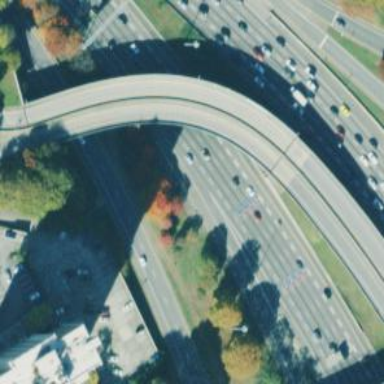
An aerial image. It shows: Asphalt motorway link.